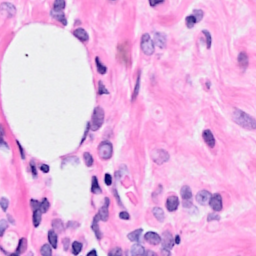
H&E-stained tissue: Breast